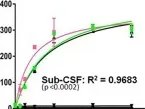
Aggregation kinetics of "seed-free" synthetic monomeric Abeta peptide. (E) seed-free Abeta1-40 (t0) aggregation kinetic was assessed after addition of known quantities of sub-CSF and sub-serum and compared with the aggregation kinetic after addition of conversion buffer, negative control CSF (neg-CSF) or serum (neg-serum).
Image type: chart (chart)